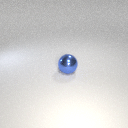
large blue metal sphere